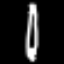
Label: pencil